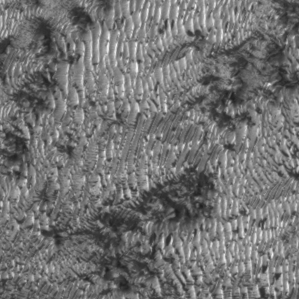
Label: frost